四年级 · 度量几何学
下面图形中，面积是 1 平方千米的是 ( ）。
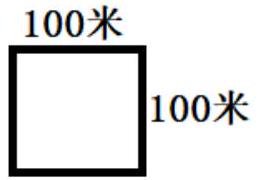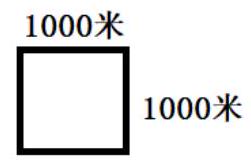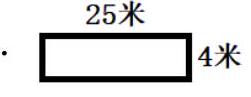
A. B C. 25 米
答案: B
解析: 答案:$\mathrm{B}$

【分析】根据题意, 先分别计算出各个选项中图形的面积, 再进行单位换算, 并作出判断选择即可。

【详解】A. $100 \times 100=10000$ (平方米), 10000 平方米 $=1$ 公顷;

B. $1000 \times 1000=1000000$ (平方米), 1000000 平方米 $=100$ 公顷 $=1$ 平方千米;

C. $25 \times 4=100$ (平方米) ;

故答案为: B

【点睛】熟练掌握长方形、正方形的面积计算公式, 及各个面积单位之间的进率, 是解答此题的关键。